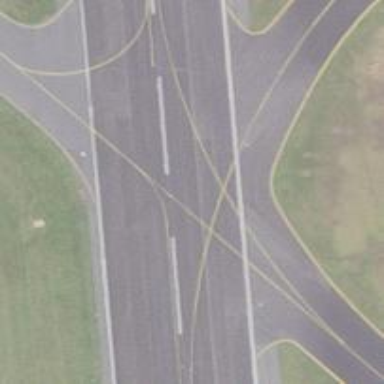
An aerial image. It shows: View of taxiway at the airport.